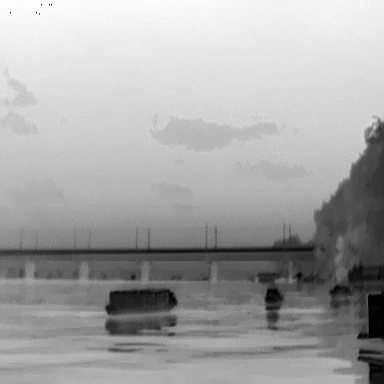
There are three objects shown in the infrared image, including a fishing_boat, and two warships.